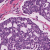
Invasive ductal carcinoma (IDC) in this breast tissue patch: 1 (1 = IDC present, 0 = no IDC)